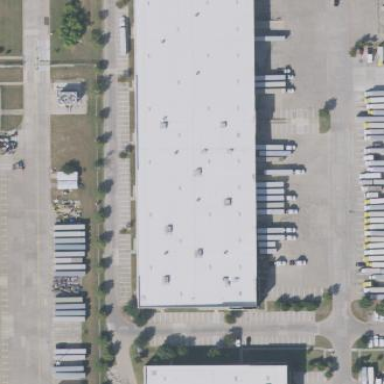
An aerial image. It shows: Warehouse.